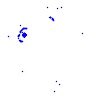
Particle: electron